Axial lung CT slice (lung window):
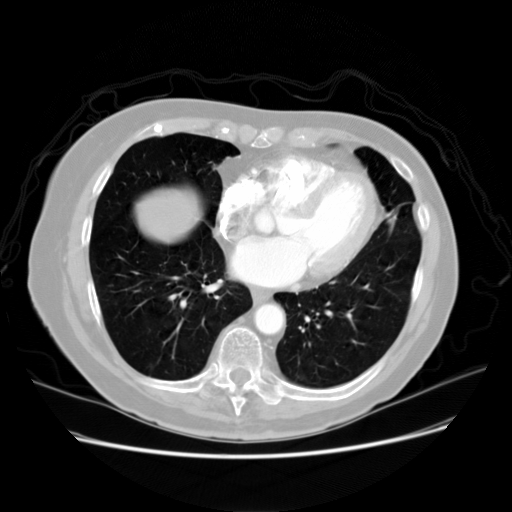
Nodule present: no